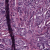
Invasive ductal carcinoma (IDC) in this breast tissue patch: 1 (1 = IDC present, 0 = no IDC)